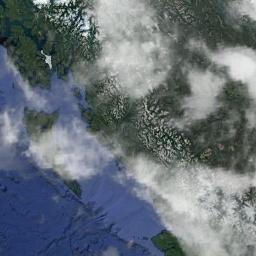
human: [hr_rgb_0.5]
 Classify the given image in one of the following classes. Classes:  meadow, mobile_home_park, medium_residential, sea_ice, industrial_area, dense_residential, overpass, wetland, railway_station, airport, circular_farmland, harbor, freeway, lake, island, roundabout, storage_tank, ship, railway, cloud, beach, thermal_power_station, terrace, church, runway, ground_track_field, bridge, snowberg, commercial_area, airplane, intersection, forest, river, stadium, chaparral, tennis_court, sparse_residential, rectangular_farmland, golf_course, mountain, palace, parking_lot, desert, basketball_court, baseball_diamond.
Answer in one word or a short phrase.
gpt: cloud